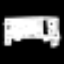
Label: bed